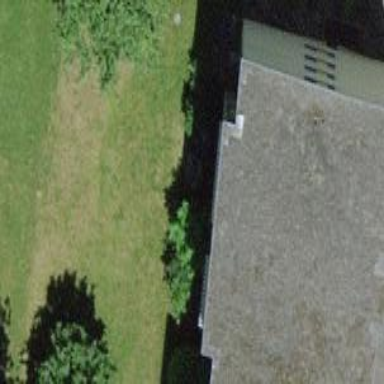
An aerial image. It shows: Residential building with flat roof.